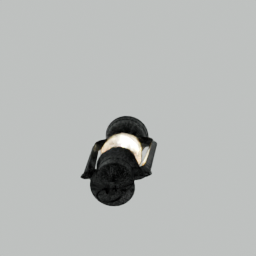
Label: lighting